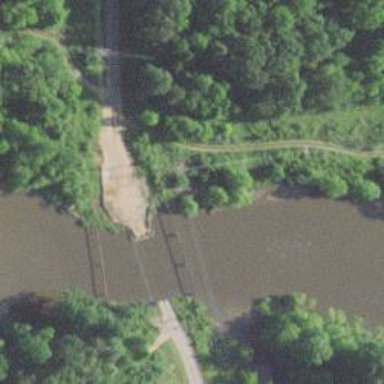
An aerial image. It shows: Bridge with supports.